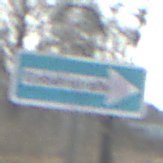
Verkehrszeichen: EinbahnstrasseRechtsweisend
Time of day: MorningAfternoon
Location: Outdoor (Suburban)
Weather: PartlyCloudy
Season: NotSpecified
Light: Natural